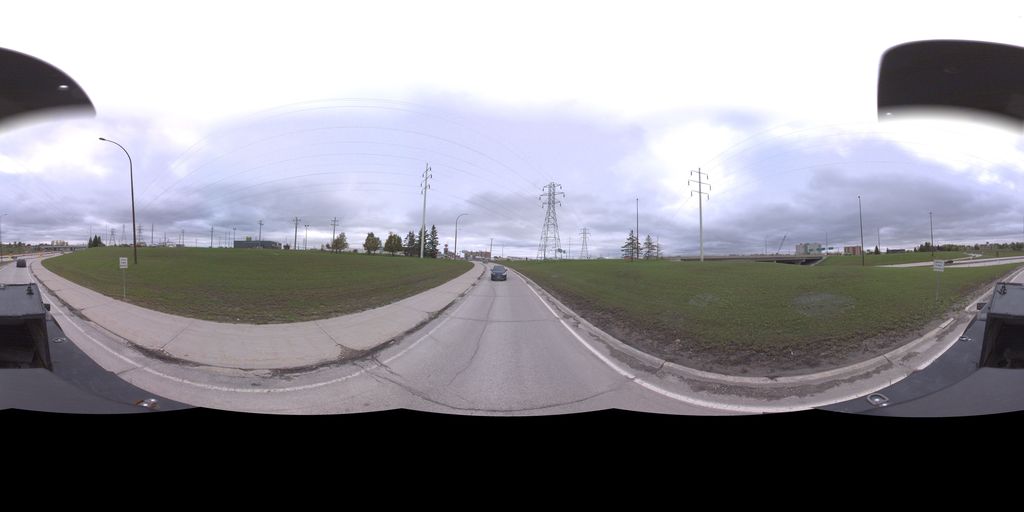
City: winnipeg